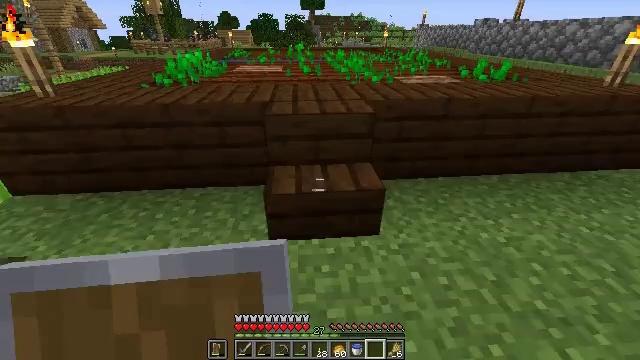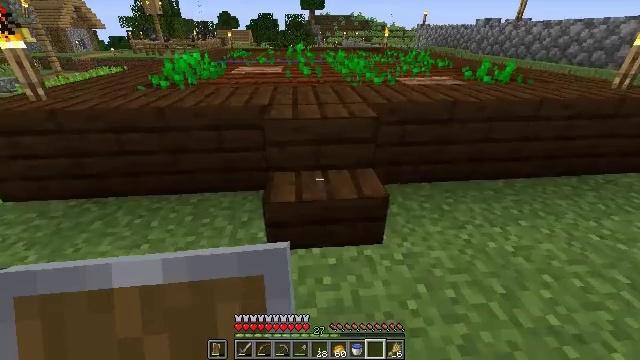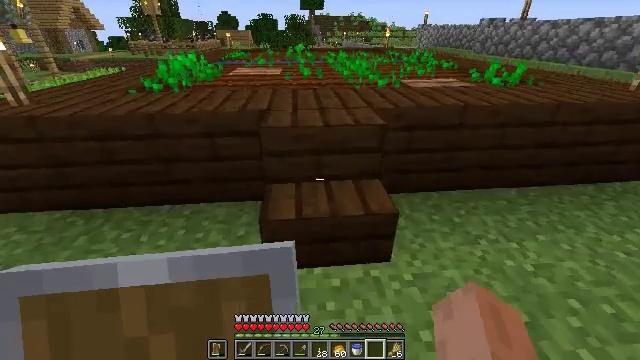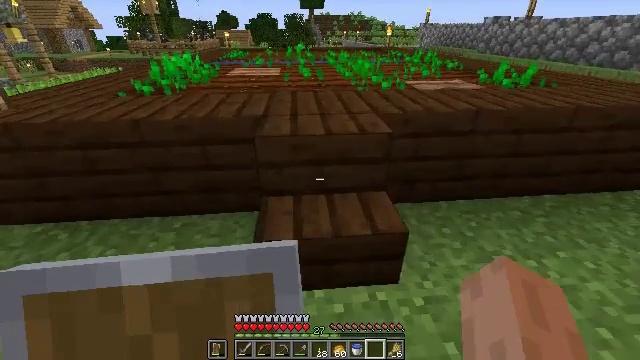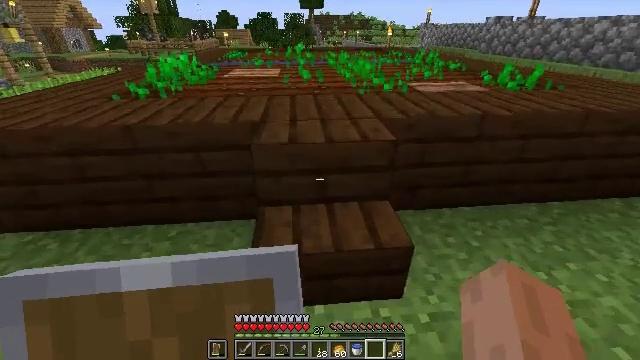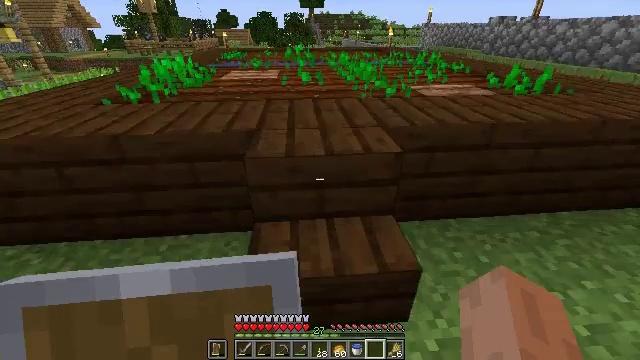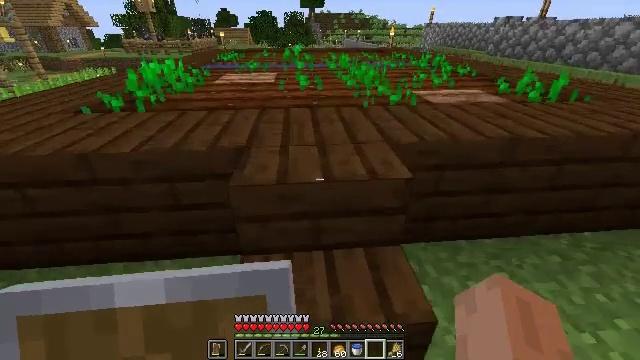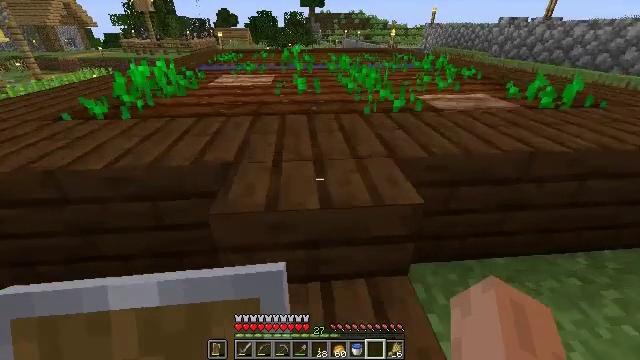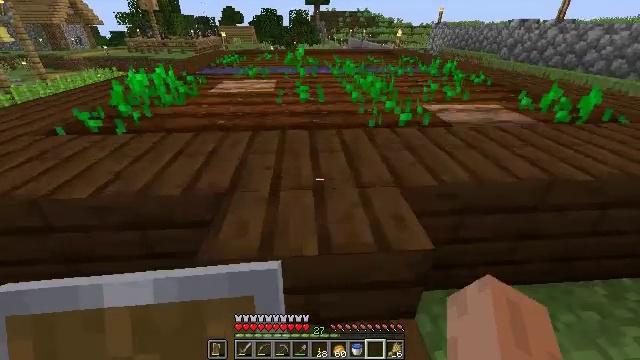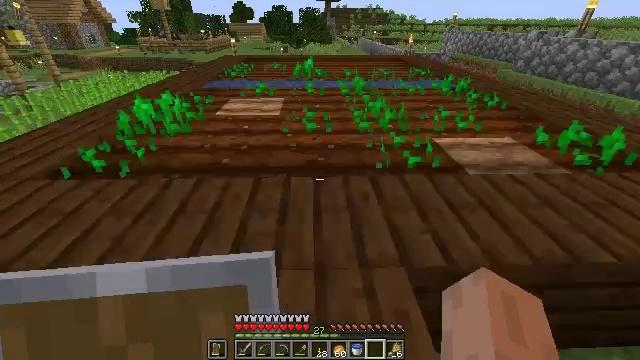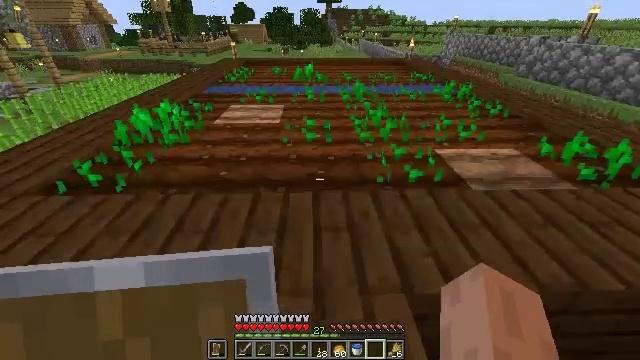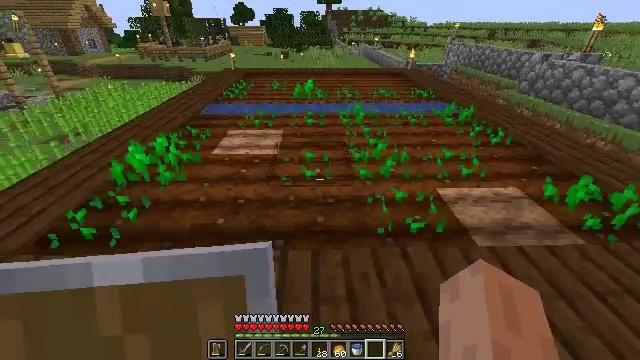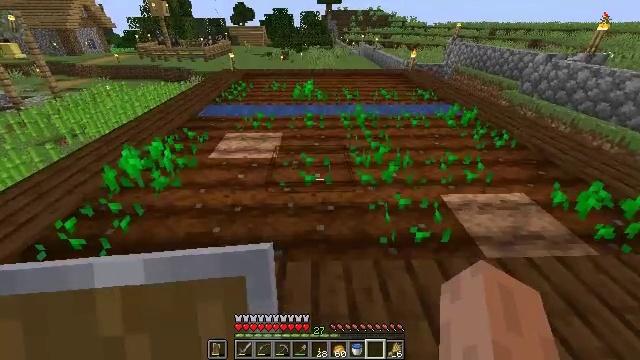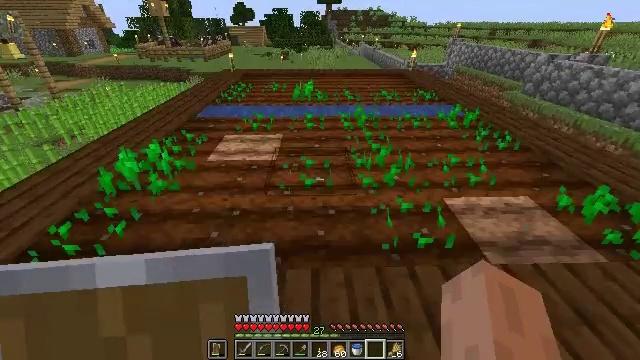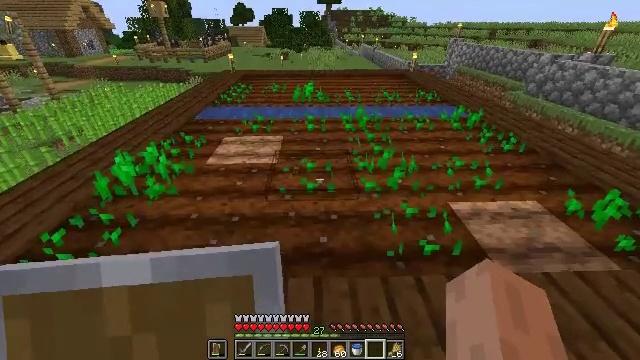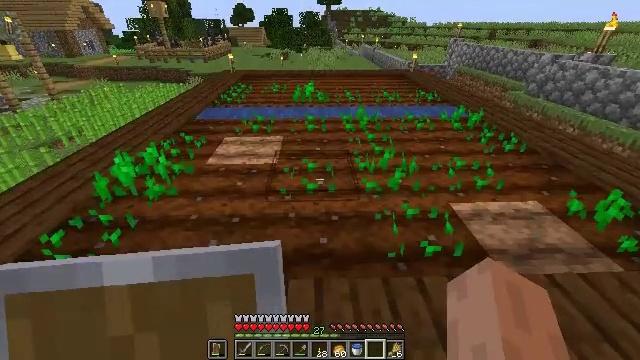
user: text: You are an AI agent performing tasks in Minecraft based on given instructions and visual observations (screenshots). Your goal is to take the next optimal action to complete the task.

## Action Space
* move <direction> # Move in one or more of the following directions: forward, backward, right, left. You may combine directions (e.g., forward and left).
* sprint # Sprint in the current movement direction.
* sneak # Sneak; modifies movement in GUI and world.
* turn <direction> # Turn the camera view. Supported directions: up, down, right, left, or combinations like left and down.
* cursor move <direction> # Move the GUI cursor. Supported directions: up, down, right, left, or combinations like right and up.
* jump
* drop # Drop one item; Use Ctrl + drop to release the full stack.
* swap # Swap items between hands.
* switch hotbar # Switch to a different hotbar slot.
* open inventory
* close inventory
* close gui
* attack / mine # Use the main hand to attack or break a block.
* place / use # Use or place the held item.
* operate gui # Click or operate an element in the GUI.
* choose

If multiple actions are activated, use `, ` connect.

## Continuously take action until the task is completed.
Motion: motion action
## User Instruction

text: Use the crafting table to craft a glass bottle.
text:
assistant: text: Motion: move forward
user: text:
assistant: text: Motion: move forward
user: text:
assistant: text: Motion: move forward
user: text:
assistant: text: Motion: move forward
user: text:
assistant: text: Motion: move forward
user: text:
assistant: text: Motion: move forward
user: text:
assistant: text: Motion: move forward
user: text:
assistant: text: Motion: move forward
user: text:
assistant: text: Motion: move forward, turn left and down
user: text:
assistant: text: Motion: move forward
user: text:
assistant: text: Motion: move forward
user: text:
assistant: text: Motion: no_op
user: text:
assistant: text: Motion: no_op
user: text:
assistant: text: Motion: no_op
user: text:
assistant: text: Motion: no_op
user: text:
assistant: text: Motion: no_op
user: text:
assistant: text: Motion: turn left and down
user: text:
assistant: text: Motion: turn left and down
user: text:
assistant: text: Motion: no_op
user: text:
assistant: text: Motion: no_op
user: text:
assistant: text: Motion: no_op
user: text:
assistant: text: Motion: no_op
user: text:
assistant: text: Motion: turn left and up
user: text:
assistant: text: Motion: turn left and up
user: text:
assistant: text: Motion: move forward, turn left and up
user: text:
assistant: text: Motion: move forward, turn left and down
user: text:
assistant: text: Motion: move forward, turn left and down
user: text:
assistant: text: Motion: move forward and move left, turn right and down
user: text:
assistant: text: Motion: move forward and move left
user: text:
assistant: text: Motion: move forward, turn left